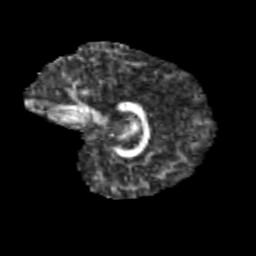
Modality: FA
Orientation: sagittal
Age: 10
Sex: male
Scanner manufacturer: siemens
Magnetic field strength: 3 T
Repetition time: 3.8 s
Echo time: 0.07 s